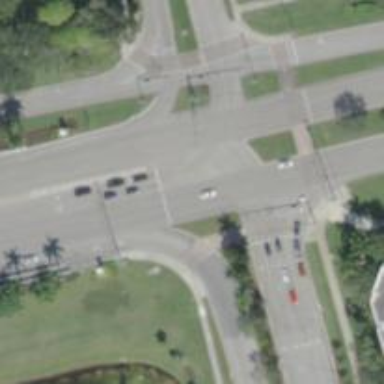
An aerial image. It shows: Traffic island located on footway.